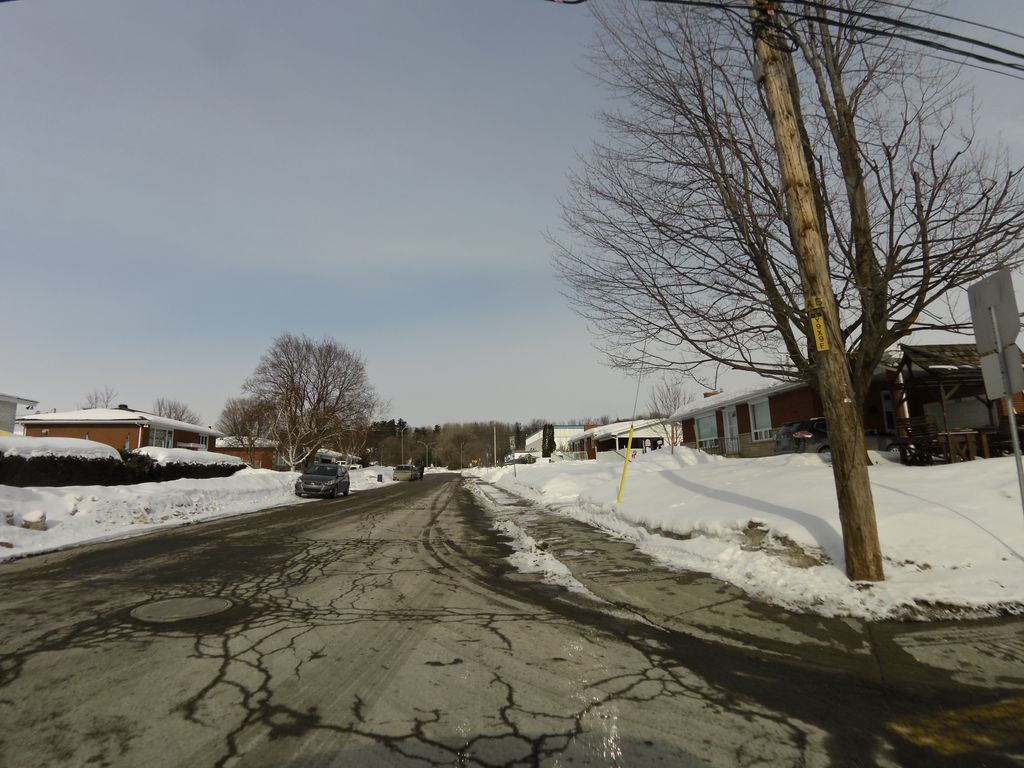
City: ottawa-gatineau